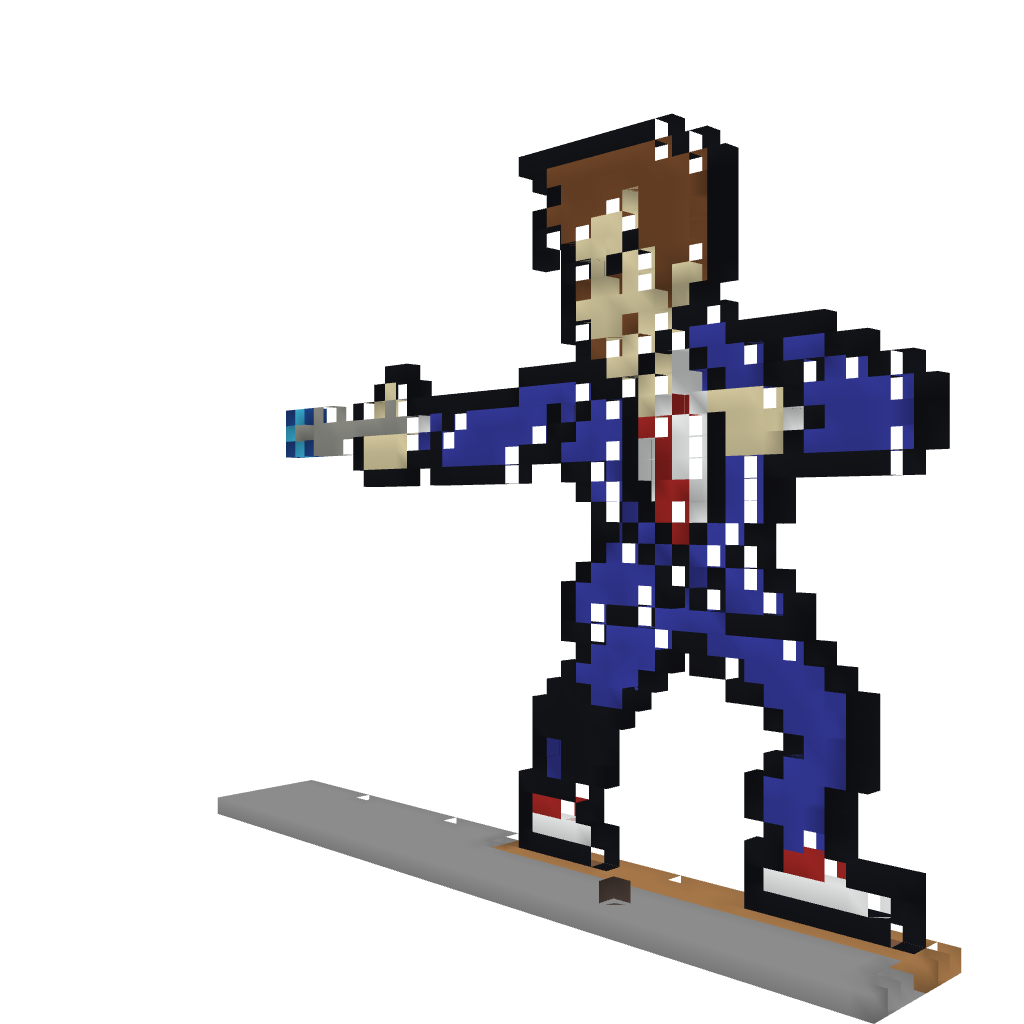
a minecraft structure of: The 10th Doctor